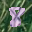
Label: 8